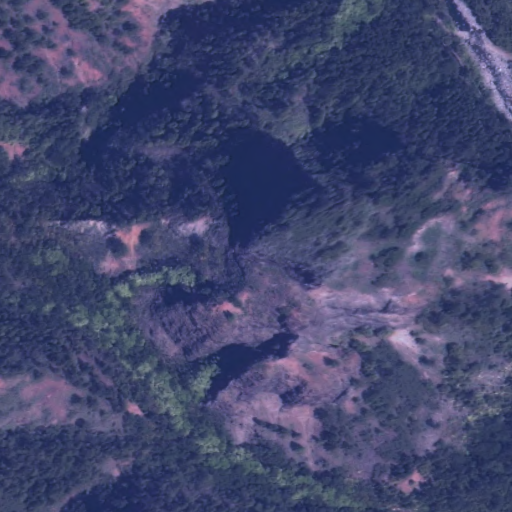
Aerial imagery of mountain in Hawaii named Po‘okaeha containing only unknown